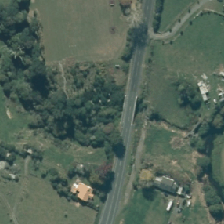
Land cover: broadleaved_indigenous_hardwood